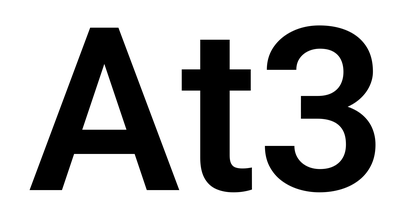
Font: Roboto_SemiBold